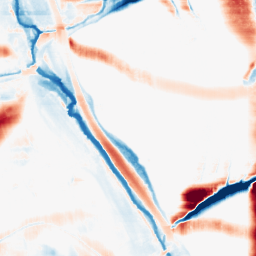
Category: morphological
Decomposition family: morphological_rect
Decomposition parameters: operation: average
width: 50
height: 20
Upsampling method: linear_exact
Upsampling parameters: scale: 2
Upsampling scale: 2